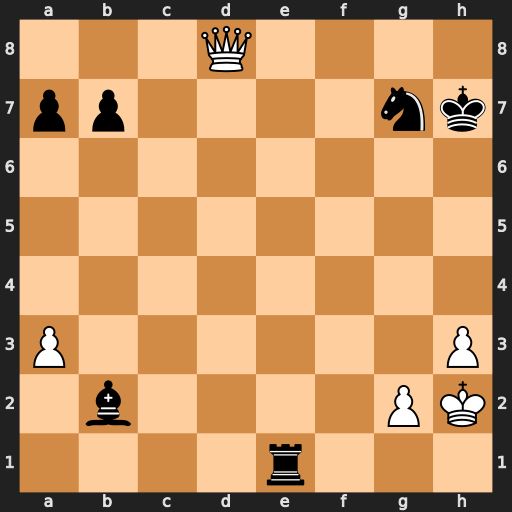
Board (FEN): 3Q4/pp4nk/8/8/8/P6P/1b4PK/4r3
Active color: w
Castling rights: -
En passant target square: -
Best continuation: Qh4+ Kg8 Qxe1